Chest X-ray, AP view. Patient: 66 years old, sex F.
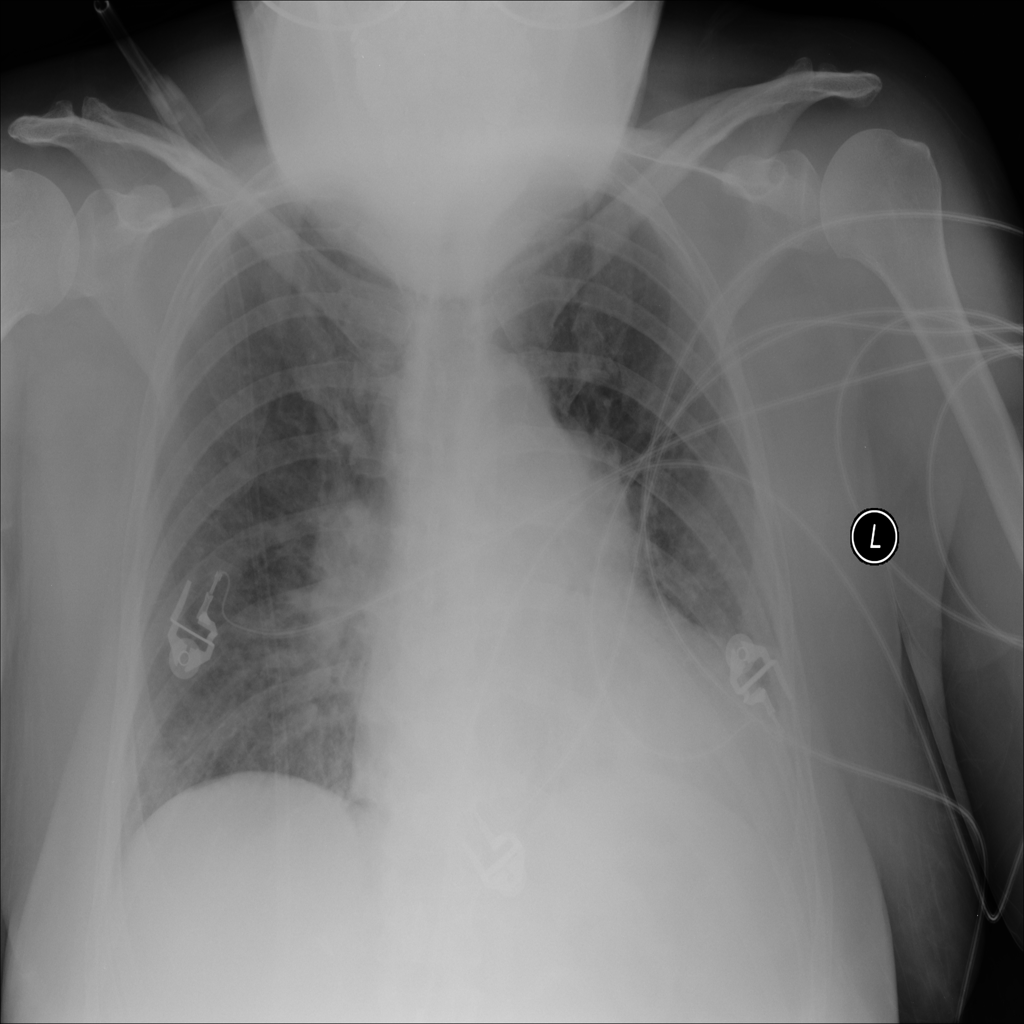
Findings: Cardiomegaly